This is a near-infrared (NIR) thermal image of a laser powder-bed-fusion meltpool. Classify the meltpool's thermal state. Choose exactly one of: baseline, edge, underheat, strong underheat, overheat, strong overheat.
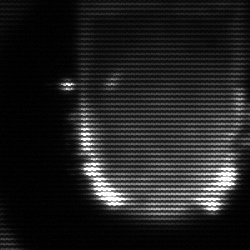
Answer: baseline